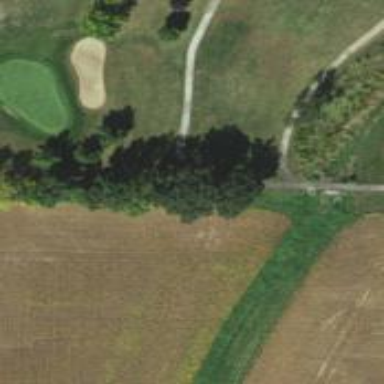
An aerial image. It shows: Service road designated as golf cart path.